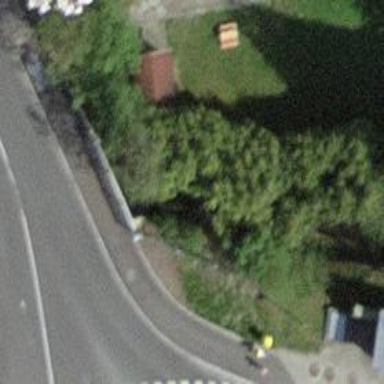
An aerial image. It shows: There is fence around bridge.